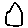
Label: house